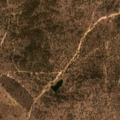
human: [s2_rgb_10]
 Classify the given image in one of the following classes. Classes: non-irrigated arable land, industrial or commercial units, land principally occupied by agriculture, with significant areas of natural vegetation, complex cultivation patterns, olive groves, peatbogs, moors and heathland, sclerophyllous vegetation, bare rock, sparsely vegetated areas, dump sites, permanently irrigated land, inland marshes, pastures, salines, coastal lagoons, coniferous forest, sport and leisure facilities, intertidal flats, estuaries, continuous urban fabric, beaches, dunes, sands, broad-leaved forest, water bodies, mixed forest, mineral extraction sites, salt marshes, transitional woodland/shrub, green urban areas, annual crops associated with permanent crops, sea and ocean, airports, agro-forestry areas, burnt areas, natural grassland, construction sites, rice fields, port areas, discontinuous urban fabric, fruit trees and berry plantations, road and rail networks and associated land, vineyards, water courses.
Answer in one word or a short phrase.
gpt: agro-forestry areas